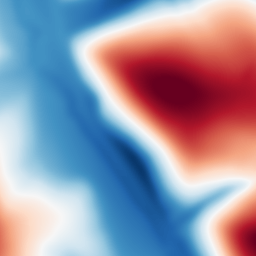
Category: multiscale
Decomposition family: dog
Decomposition parameters: sigma_low: 5
sigma_high: 100
Upsampling method: bilinear
Upsampling parameters: scale: 4
Upsampling scale: 4